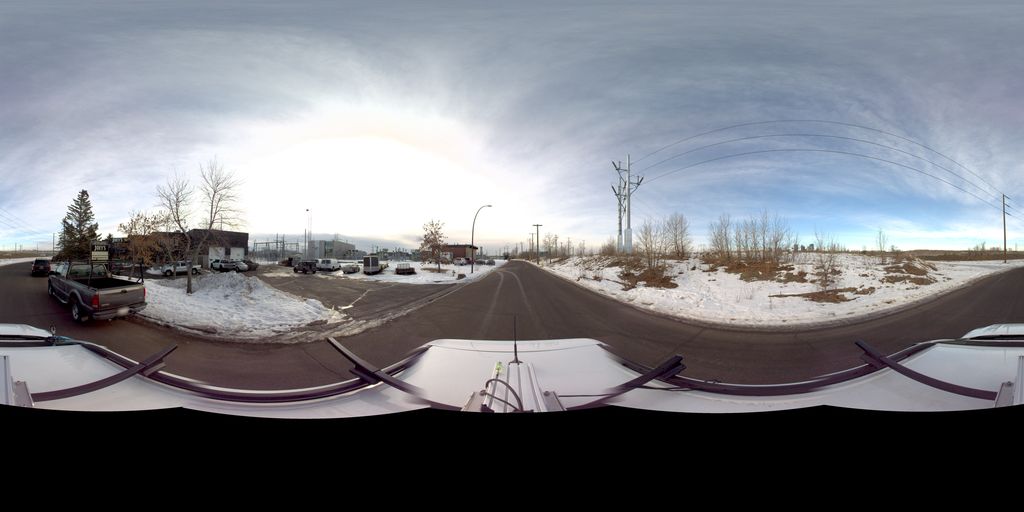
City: calgary